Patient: sex M, age 68
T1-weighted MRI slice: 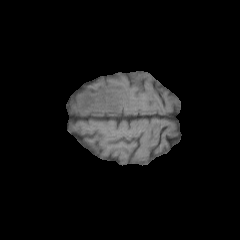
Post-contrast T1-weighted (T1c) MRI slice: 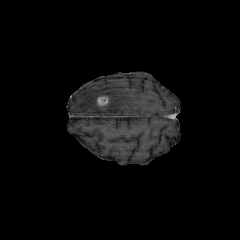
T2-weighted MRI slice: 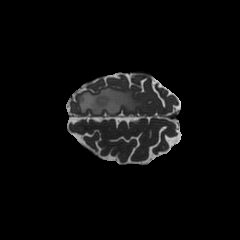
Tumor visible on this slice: yes
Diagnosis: Glioblastoma, IDH-wildtype
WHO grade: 4